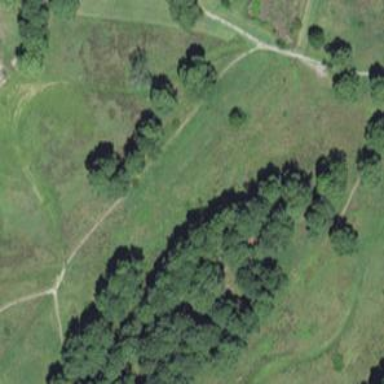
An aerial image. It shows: Golf tee.